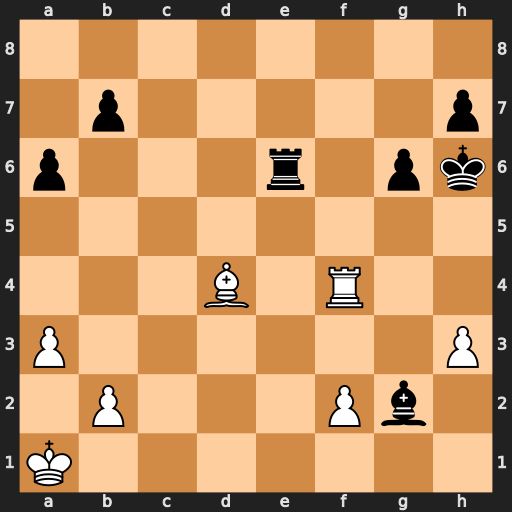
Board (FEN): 8/1p5p/p3r1pk/8/3B1R2/P6P/1P3Pb1/K7
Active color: w
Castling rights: -
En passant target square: -
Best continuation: Rh4+ Kg5 Rg4+ Kh5 Rxg2